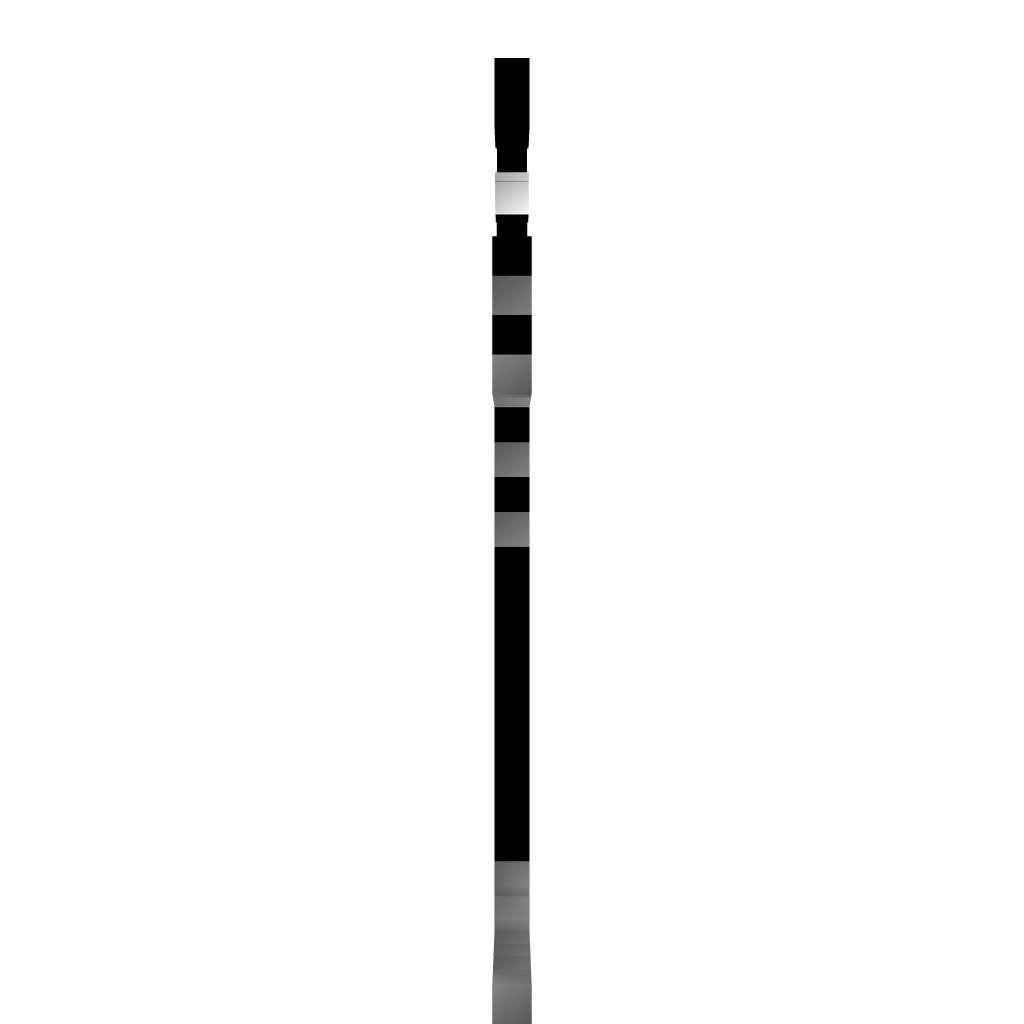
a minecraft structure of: Statue#2 bad low quality